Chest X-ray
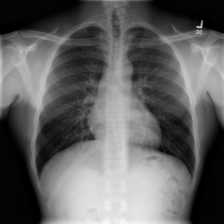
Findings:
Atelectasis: negative
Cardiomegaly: negative
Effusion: negative
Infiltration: positive
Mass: negative
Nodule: negative
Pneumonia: negative
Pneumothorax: negative
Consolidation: negative
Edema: negative
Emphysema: negative
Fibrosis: negative
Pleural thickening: negative
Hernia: negative